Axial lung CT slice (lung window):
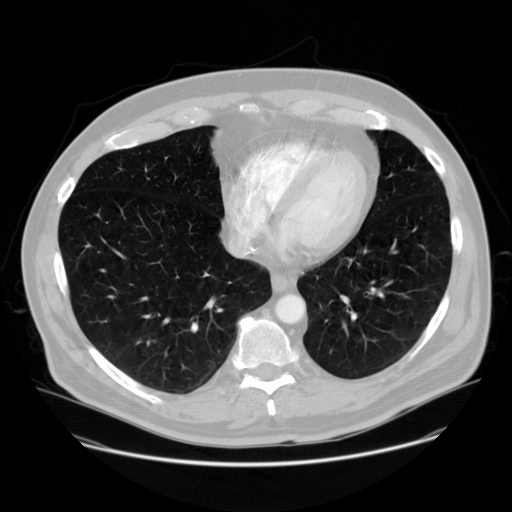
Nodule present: no